Interaction volume radius: 10 \u00c5
Interaction volume height: 15 \u00c5
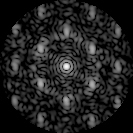
Disorder parameter: 0.5799